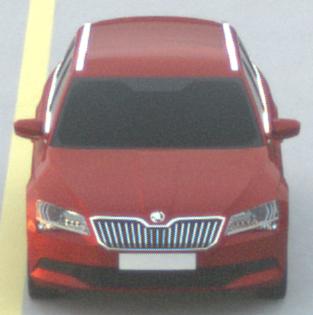
Make: Skoda
Model: Superb Combi 1.4 TSI
Detailed model: Superb (III) Combi
Model produced from: 2015/09
Model produced until: 2018/06
Doors: 5
Color: red
Road condition: dry road
Daytime: sunrise or sunset
Contrast: medium contrast